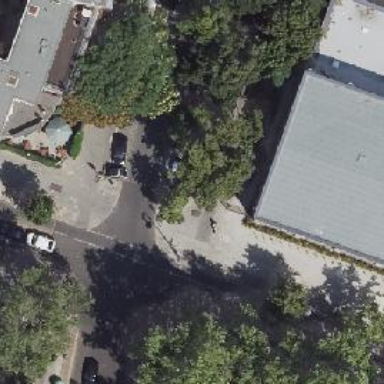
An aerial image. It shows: Asphalt footway with unmarked crossing.